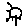
Label: sun